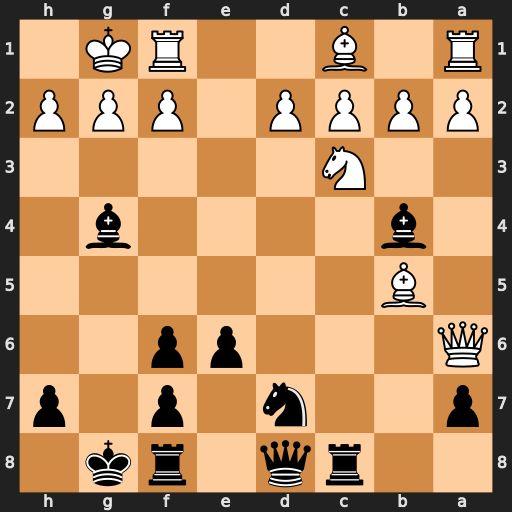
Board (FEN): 2rq1rk1/p2n1p1p/Q3pp2/1B6/1b4b1/2N5/PPPP1PPP/R1B2RK1
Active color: b
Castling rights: -
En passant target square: -
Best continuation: Nc5 Qxa7 Ra8 Qxa8 Qxa8